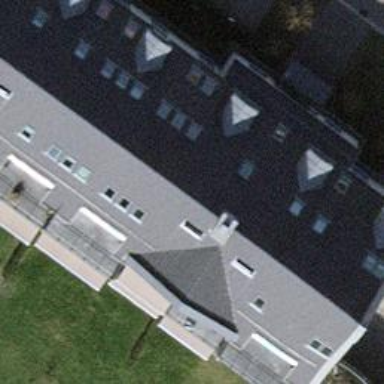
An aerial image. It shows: Terrace building.